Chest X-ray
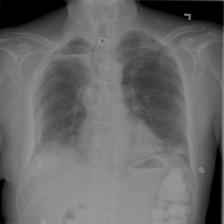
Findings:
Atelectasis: negative
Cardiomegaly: negative
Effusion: negative
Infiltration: negative
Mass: negative
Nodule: negative
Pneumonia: negative
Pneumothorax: negative
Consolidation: negative
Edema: negative
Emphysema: negative
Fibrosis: negative
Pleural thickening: negative
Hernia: negative